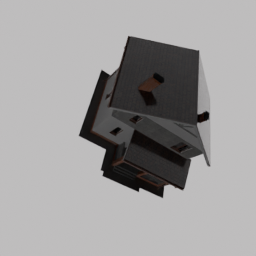
Label: architecture